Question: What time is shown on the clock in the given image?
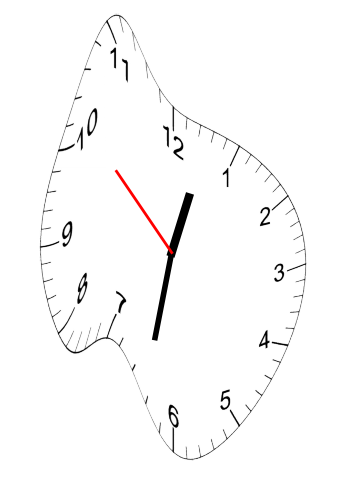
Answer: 12:31:52